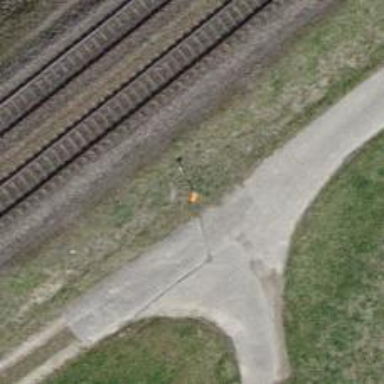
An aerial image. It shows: Pole with roof covering.